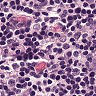
Metastatic tissue present: no